Field crop: maize
Growth stage: 2
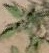
Species: atriplex